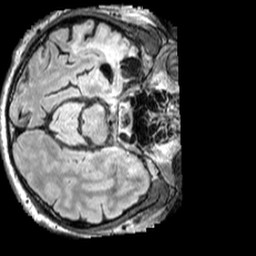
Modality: FLAIR
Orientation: axial
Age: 46
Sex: male
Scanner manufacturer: siemens
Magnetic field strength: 3 T
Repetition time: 5 s
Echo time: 0.387 s